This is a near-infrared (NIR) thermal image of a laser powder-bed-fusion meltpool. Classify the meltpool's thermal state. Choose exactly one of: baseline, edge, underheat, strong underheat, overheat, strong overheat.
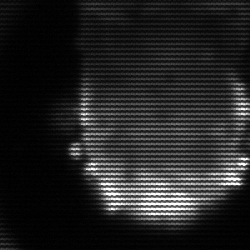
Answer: baseline